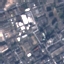
Label: Industrial